Current action and preconditions to check: trajectory_clear

Your task: For each precondition in the list above, predict whether it will hold at this action.

Consider the current scene as observed from the mobile robot's camera, and analyze the predicted future states of all dynamic agents (e.g., people, animals, vehicles, or any moving entities) within the NEXT SECOND.

IMPORTANT: Only answer "very likely" if you are absolutely certain—based on strong, clear evidence—that a dynamic agent will violate the precondition in the predicted future state. Do NOT answer "very likely" for unlikely, ambiguous, or low-probability risks.

Ask yourself for each precondition: Is there a high probability, with clear and convincing evidence, that the predicted future states of any dynamic agent will interfere with the predicted future state of the currently executing action within the NEXT SECOND, causing that precondition to fail?

Assess the risk level based on these predictions. Use "likely" or "very likely" if motions create a clear risk of interference.

Use "neutral" or "improbable" if agents are nearby but their predicted paths are clearly diverging or non-conflicting.

Failure Risk Categories: "very improbable", "improbable", "neutral", "likely", "very likely"

Answer Format: Output ONLY the probability_of_failure value from these categories: "very improbable", "improbable", "neutral", "likely", "very likely"

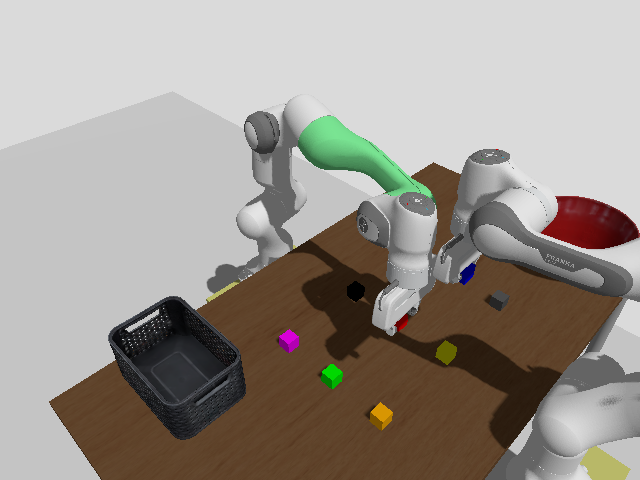

Answer: likely